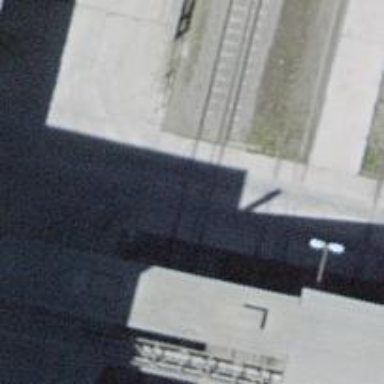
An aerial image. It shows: Railway switch.